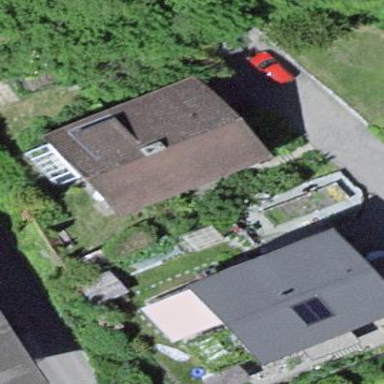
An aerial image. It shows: Gabled building.